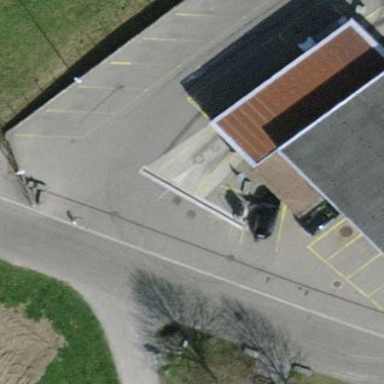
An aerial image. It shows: Car wash facility located inside building.